Aerial crown-view tile of a tropical tree (Barro Colorado Island, Panama), acquired 20250414:
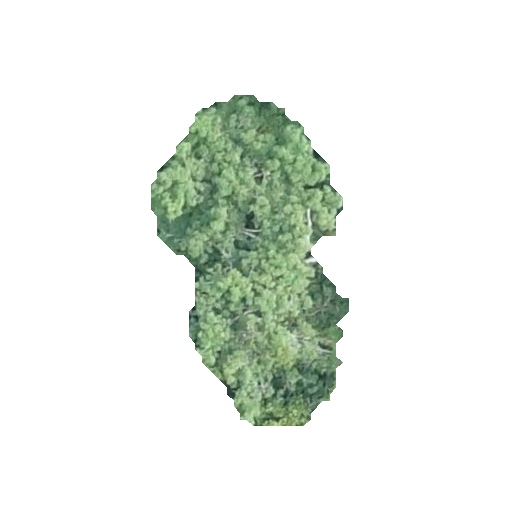
Species: Ceiba pentandra
GBIF accepted scientific name: Ceiba pentandra
Crown area: 64.927 m²